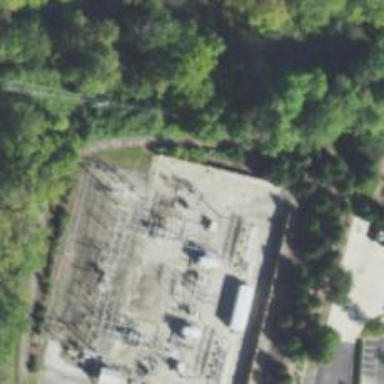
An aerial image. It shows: Power pole.